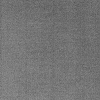
Atmospheric dust classification: dusty